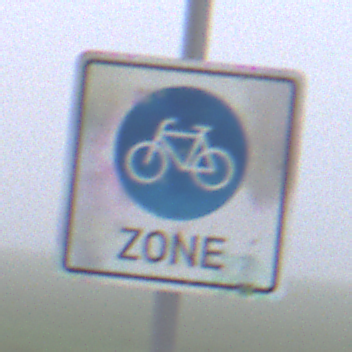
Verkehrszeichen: BeginnFahrradzone
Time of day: MorningAfternoon
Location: Outdoor (RoadRail)
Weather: Overcast
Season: NotSpecified
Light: Natural